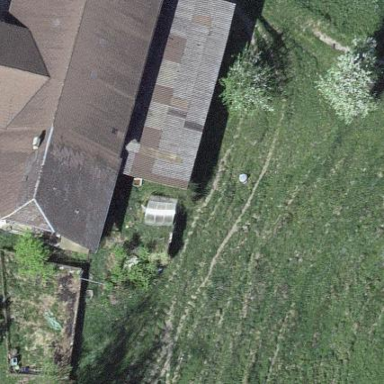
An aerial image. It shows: Farm building.